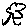
Label: tree